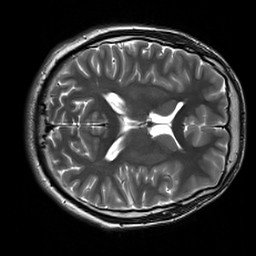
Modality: T2w
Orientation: axial
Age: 22
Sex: male
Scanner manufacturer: siemens
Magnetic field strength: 3 T
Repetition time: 7 s
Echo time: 0.09 s